Field crop: maize
Growth stage: 2
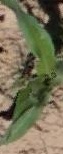
Species: maize